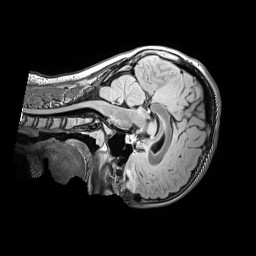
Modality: FLAIR
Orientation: sagittal
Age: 13
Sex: male
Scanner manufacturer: siemens
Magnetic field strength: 3 T
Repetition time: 5 s
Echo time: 0.388 s